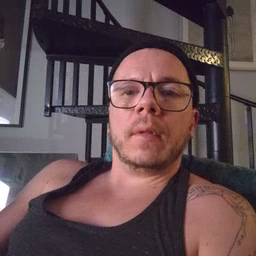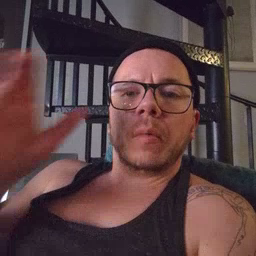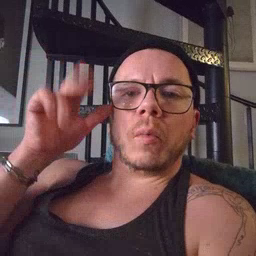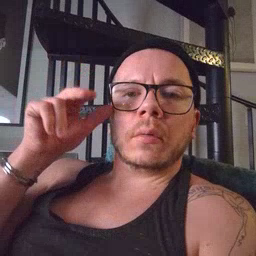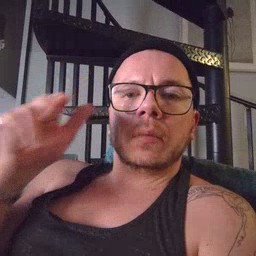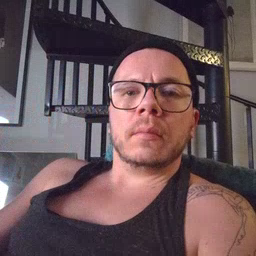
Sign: horse